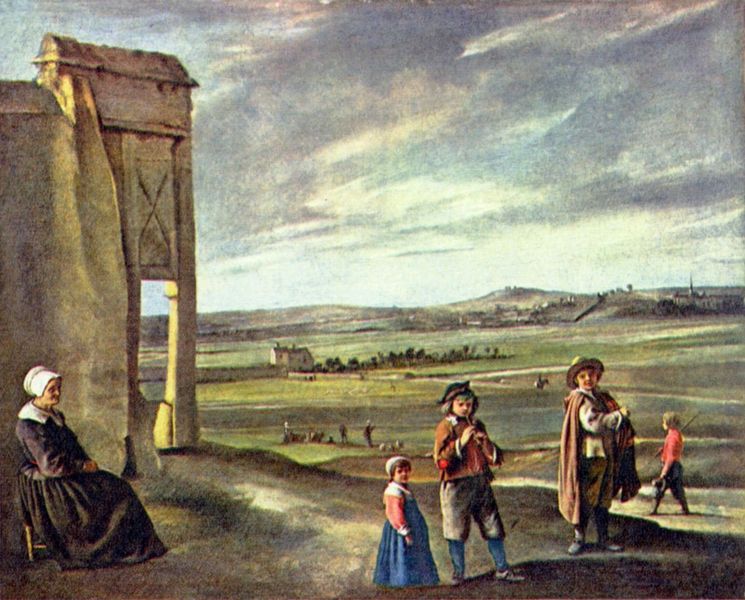
Titel: Landschaft mit Bauern
Künstler: Louis Le Nain
Standort: Washington (District of Columbia)
Institution: National Gallery of Art
Schlagwörter: baum, berg, blau, dunkel, himmel, mann, schatten, umhang, weiß, wolken, bäume, frauen, grün, kirchturm, landschaft, menschen, mädchen, sitzen, stadt, braun, fenster, frau, grau, hell, hut, hüte, kleid, kleider, licht, männer, profil, schwarz, strasse, stuhl, ölbild, blick, dame, gebäude, gras, haus, rot, schloss, tier, tiere, weg, wiese, wolke, haube, rock, alt, hose, alte, architektur, kragen, weit, holzstuhl, öl, ebene, feld, felder, ferne, horizont, hügel, natur, weide, weite, hütte, pfad, sonne, wege, land, gewand, mantel, familie, kind, personen, musik, rosa, arbeit, bauern, genre, kamin, kamine, kinder, pferd, reiter, turm, bewölkt, landschft, sommer, sitz, bogen, italien, schuhe, stab, jungen, knaben, bäuerin, berge, dorf, mauer, abendsonne, hocker, figuren, pfeife, tiefe, junge, frühling, bauer, tor, panorama, spiel, strümpfe, ruine, antike, burg, weiden, kreuz, amme, täler, tracht, flöte, biedermeier, schoss, landschaftsbild, ländlich, wanderer, landwirtschaft, kniebundhose, kamerablick, alte frau, oma, schafe, hirte, schaafe, brau, flötenspieler, grossmutter, bäuem, landwirt, pellerine, musikanten, kreutz, schos, lehmwand, blaues kleid, wokle, berchem, flötespielen, flütenspieler, hütejunge